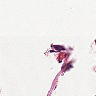
Metastatic tissue present: no